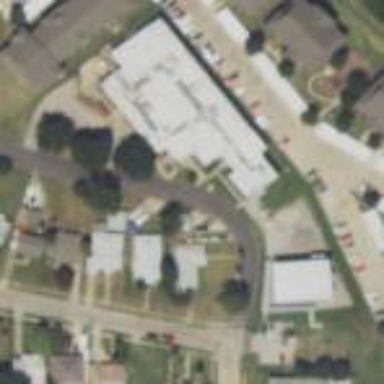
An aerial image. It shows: School.